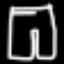
Label: pants